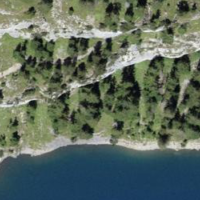
EUNIS habitat code: 48
Species observed at this site:
Centaurea scabiosa
Anthericum ramosum
Verbascum thapsus
Cucullia verbasci